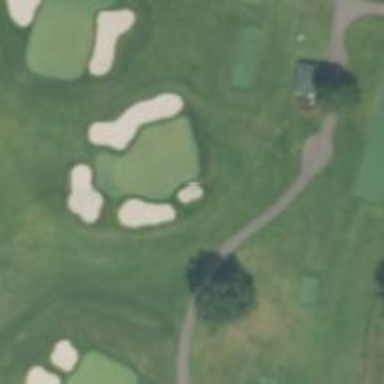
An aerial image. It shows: View of golf hole.